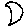
Label: moon